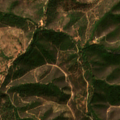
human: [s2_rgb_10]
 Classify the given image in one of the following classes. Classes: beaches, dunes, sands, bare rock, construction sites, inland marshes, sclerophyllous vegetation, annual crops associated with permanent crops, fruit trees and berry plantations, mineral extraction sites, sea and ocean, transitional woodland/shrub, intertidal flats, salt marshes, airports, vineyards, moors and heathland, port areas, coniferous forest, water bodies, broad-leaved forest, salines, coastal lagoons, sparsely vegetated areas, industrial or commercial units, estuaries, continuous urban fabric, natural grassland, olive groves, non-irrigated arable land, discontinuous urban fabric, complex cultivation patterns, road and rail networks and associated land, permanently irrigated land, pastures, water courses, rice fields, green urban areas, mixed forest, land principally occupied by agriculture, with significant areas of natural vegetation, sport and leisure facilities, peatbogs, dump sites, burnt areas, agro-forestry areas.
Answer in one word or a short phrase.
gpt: broad-leaved forest, transitional woodland/shrub